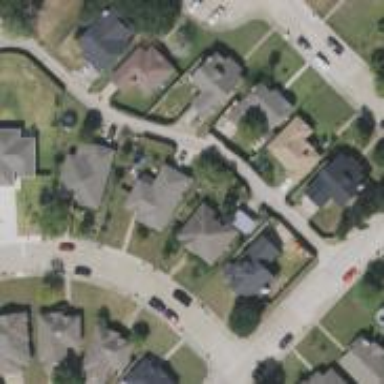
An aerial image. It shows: Alley classified as service road.